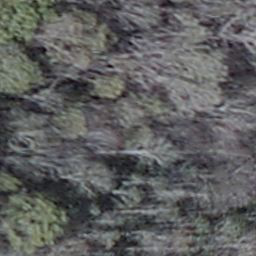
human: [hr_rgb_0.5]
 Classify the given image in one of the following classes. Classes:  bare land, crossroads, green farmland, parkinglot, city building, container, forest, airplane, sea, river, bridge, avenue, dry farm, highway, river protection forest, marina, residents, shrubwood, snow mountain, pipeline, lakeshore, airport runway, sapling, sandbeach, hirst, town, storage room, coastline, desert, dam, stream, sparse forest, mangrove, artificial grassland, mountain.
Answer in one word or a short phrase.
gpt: shrubwood